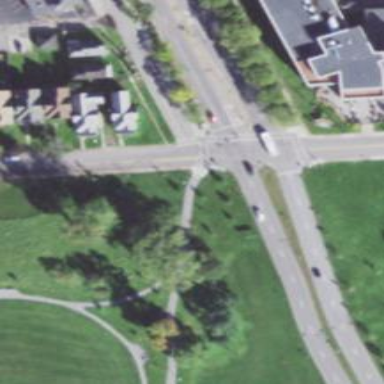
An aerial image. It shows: Marked road crossing with lines.